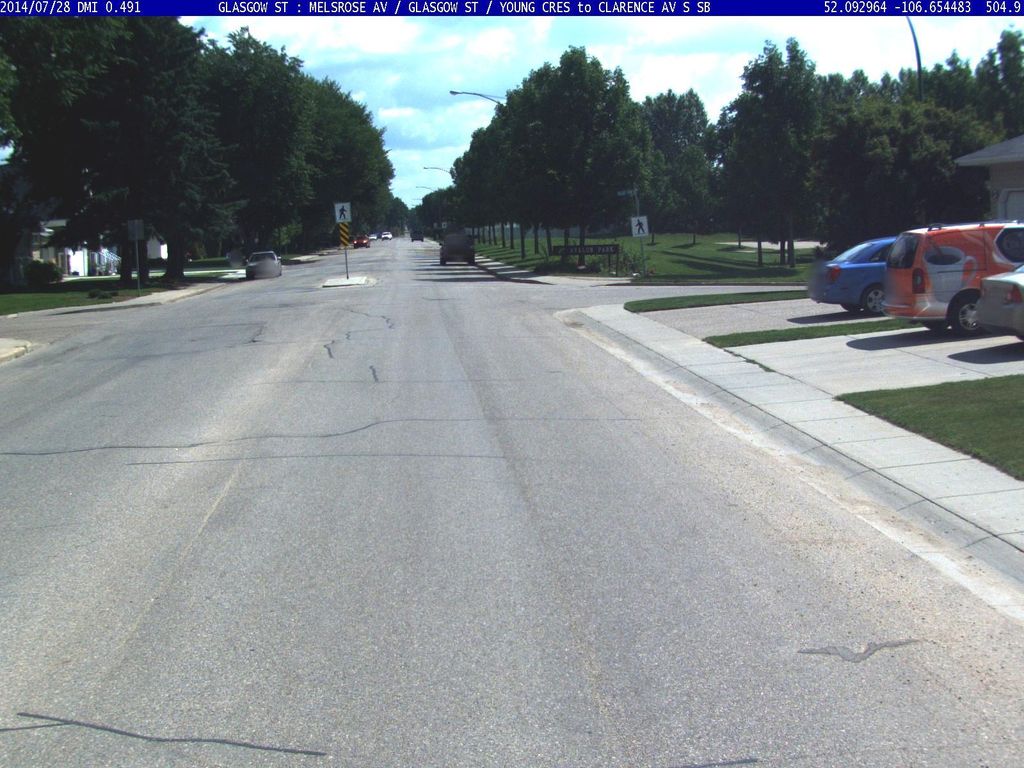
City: saskatoon